Question: So first of all here is a screenshot of the said menu of Evernote, localized in French:
[]
As you can see, all the menu items in the main menu (by main menu I mean the one whose name is the application name, like here it is ) are localized in French. There are lots of menu items which the Evernote app itself brings, like (), (), etc. Plus there are the standard OS X provided menu items like , , etc which are also localized.
My questions:
1. How do I add a new item in this main menu? How to access this menu to add items?
2. How do I localize these items based on my app localization, both OS X provided default ones and the ones I add?
3. In the Evernote menu, everything seems to be localized except the Services menu option (the submenu options are however localized!)? Can't this be localized as well?
What I have tried:
'''
fMenuBar = fMainWindow->menuBar();
fMenuFile = fMenuBar->addMenu(QObject::tr(qPrintable(String_Class::FileMenu))); //"File" in English, translated into other languages
fAboutAppAct = new QAction(QObject::tr(qPrintable(String_Class::About_App)), fMainWindow); //prints "About App", localized in all languages
fMenuFile->addAction(fAboutAppAct);
fAboutAppAct->setMenuRole(QAction::AboutRole); //otherwise it sits with the other file menu options in the File menu
//reset UI language slot, called whenver UI language is reset. It retranslates all strings in all menus, except this
void AppMenu::reTranslateUISlot()
{
fAboutAppAct->setText(QObject::tr(qPrintable(String_Class::About_App)));
}
'''
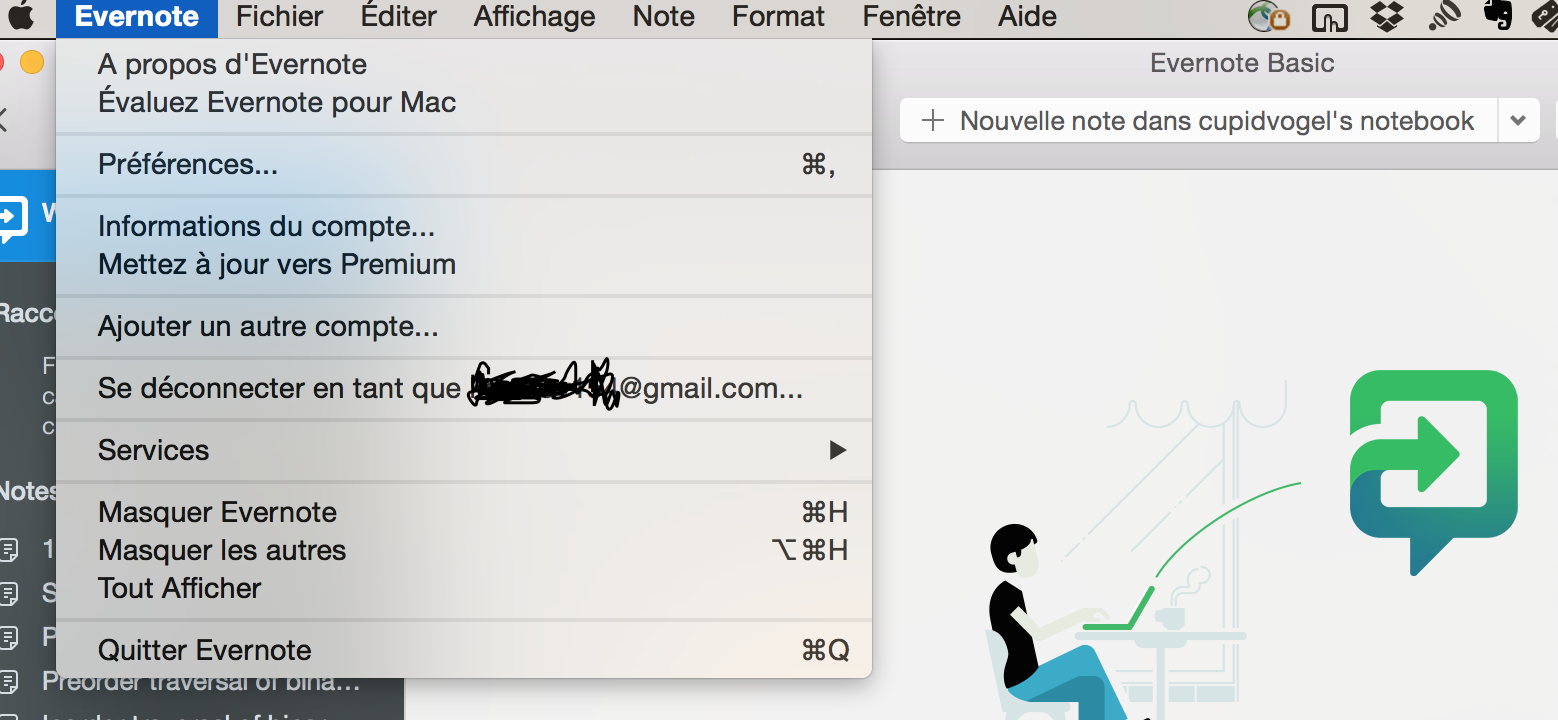
Answer: I still haven't found the complete answer to my problems. But here some of the observations I have made over the last few days:
1. To be able to add menu items in the main menu, you have to set the menu role accordingly, i.e after adding it wherever you want to (it won't matter, because it will move out), you set the menu role like this: fYourAction->setMenuRole(QAction::ApplicationSpecificRole);
This will add the menu item in the main menu. If you add more than item in this way, they will appear in the order in which you set their menu roles.
1. There are few specific roles Qt already provides - i.e for the About <app> item, Quit <app> item, Preferences... item, etc. They are mentioned here. For example, if your action has a text "Foo", and you add it somewhere as a menu item, and set the role like fFooAction->setMenuRole(QAction:: PreferencesRole);
then it will automatically move to the main menu and show as 'Preferences...', what text you actually put in the action will be immaterial. Whatever slot you have attached to it as a response to the 'triggered()' signal will still fire correctly, though. Same goes for 'QAction::AboutRole' as well, whatever text you add in that action, it will move to the main menu and show as 'About <your_app_name>'.
1. The problem with QAction::AboutRole or QAction:: PreferencesRole is like I said, they won't localize even if you try. They will get localized only when the system locale changes, if you change it just within your app by installing a new translator, it won't change. The workaround? Avoid them and use QAction::ApplicationSpecificRole for all items you want to appear in the main menu. Then they will get properly localized as per your custom translator, and will respect whatever text you provide in the action, i.e if you give foo as text in the action, it will appear as foo in the main menu, and get localized accordingly. Again, mind you, when you are adding multiple items, set the role of the items in order of their appearance, i.e to simulate the Evernote menu above, first set the menu role for the about_app action, then the preferences action. Where you are adding them will be of no importance since they will be moved to a new menu, so the order in which you set the menu role for the items will determine the order in which they appear in the main menu.
2. The problem with the above approach is that I don't know how to insert separators between the items I am adding in the main menu. It is easy to do that in the menus we add, since we have access to the menu object, but here we don't have access (we add the items somewhere else, and make them move to the main menu by setting the menu role), so I don't know yet how to add multiple separators in the main menu.